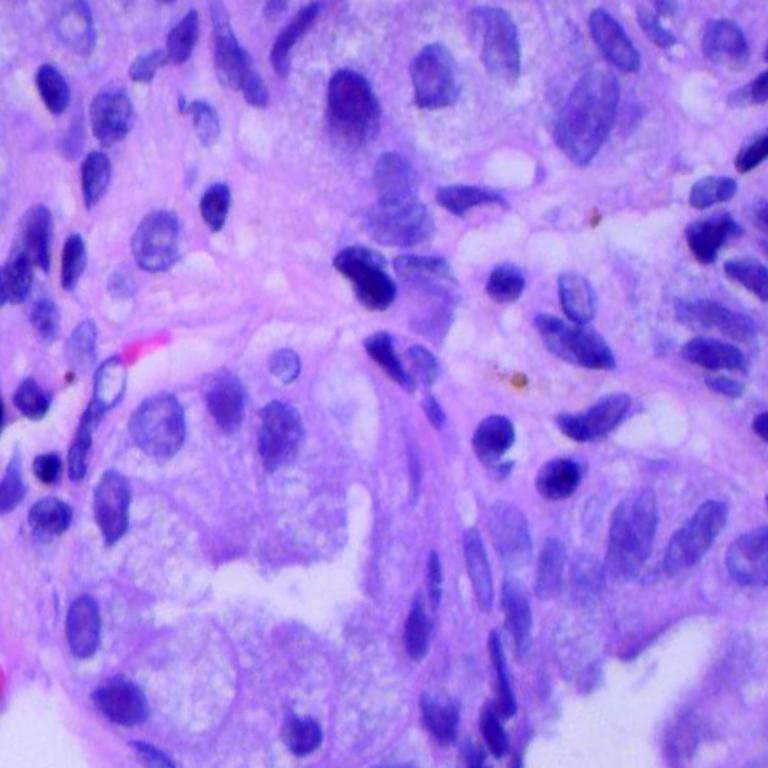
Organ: lung
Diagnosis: adenocarcinomas